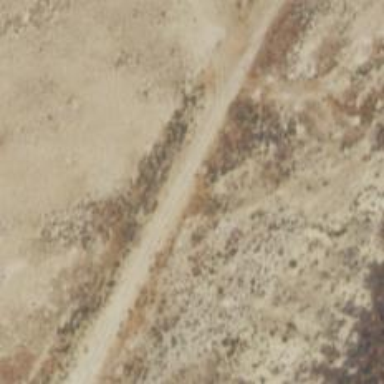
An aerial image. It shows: Track road.